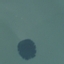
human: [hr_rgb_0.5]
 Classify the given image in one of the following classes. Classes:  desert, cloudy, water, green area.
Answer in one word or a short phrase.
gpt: water